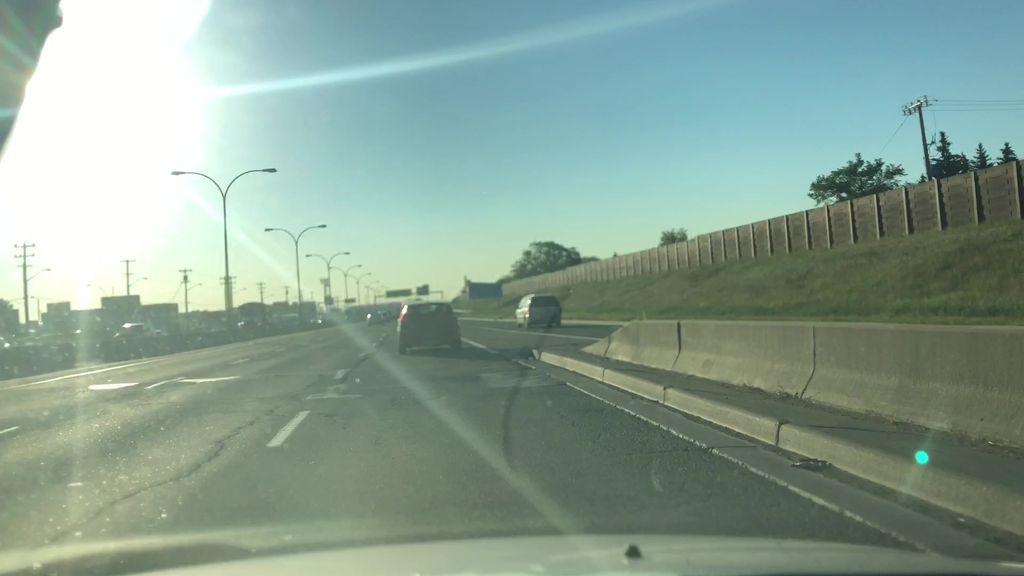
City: edmonton